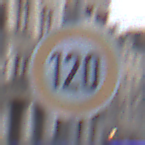
Verkehrszeichen: Geschwindigkeit120
Umgebung: Outdoor, Urban
Tageszeit: SunriseSunset
Wetter: PartlyCloudy
Licht: Natural
Jahreszeit: NotSpecified
Kontrast: LowContrast